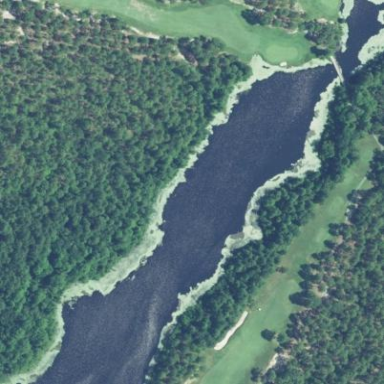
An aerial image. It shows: Picturesque pond acting as water hazard on golf course.